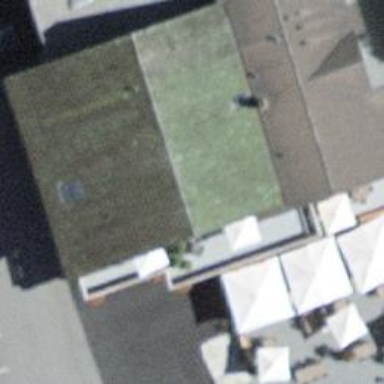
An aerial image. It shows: Restaurant.